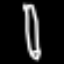
Label: pencil